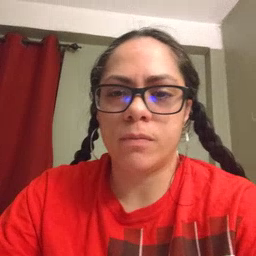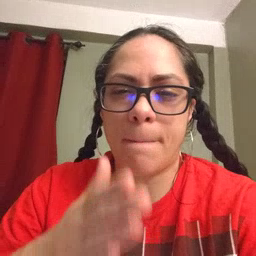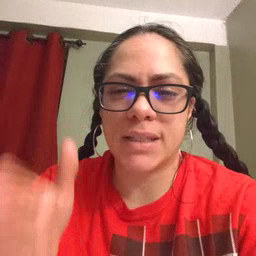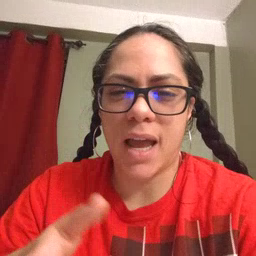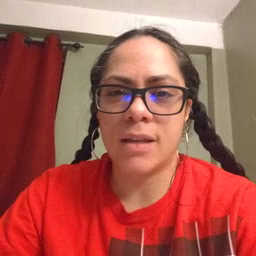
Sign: beside